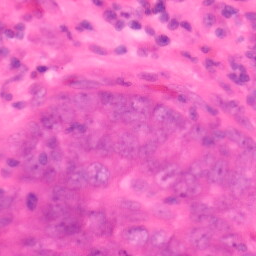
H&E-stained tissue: Colon